Brain MRI, t2w sequence, axial 2D slice.
Patient: age 35, sex M, weight 95 kg, height 1.95 m
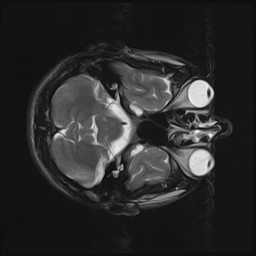